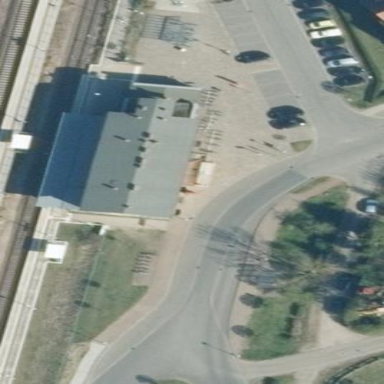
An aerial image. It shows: Train station building.